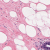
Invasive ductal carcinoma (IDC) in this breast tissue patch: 0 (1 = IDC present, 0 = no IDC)